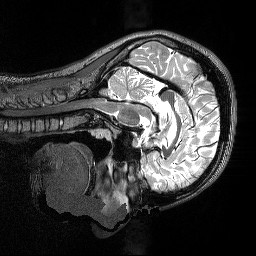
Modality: T2w
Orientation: sagittal
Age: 19
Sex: female
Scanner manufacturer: siemens
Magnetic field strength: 3 T
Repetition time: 3.2 s
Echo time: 0.564 s